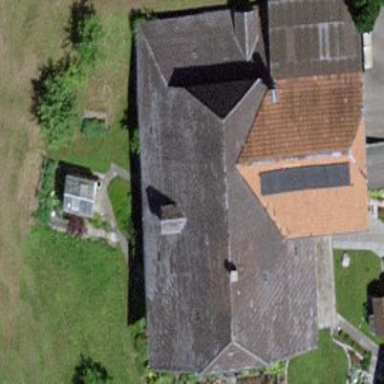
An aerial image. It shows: Farm building.